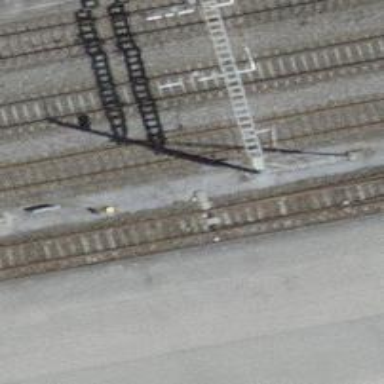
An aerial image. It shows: Railway yard with one track in service.